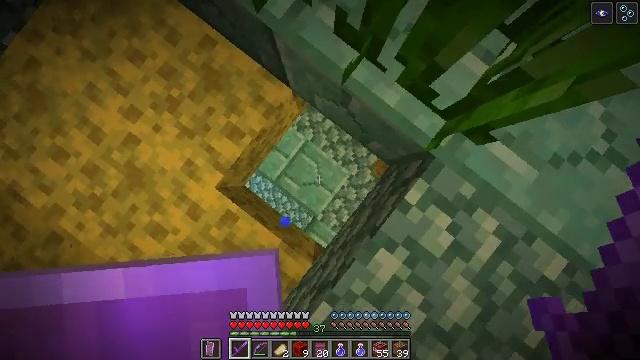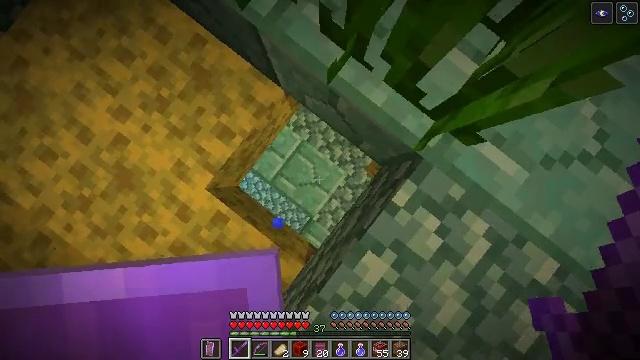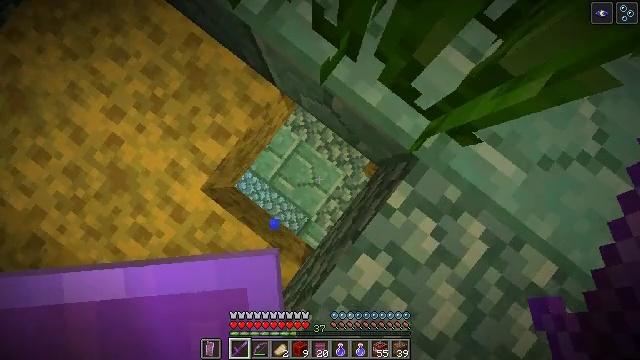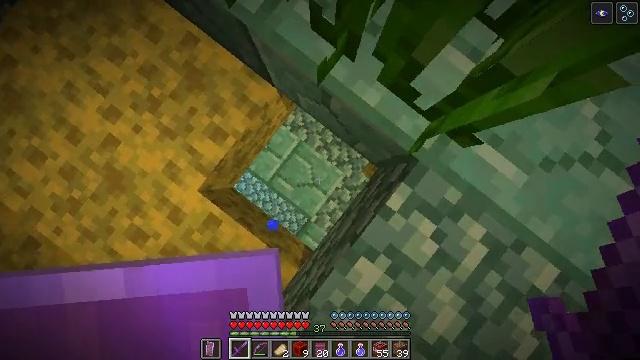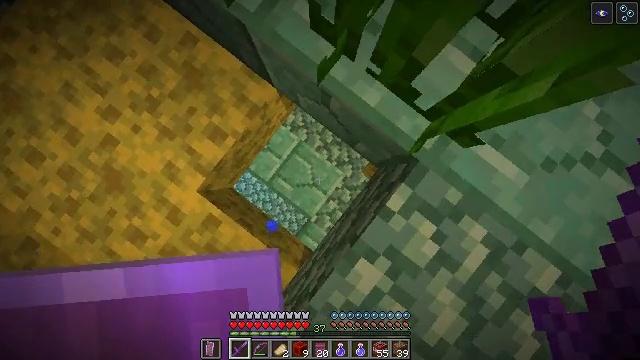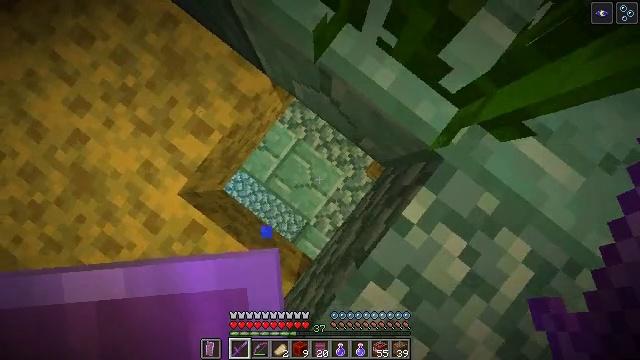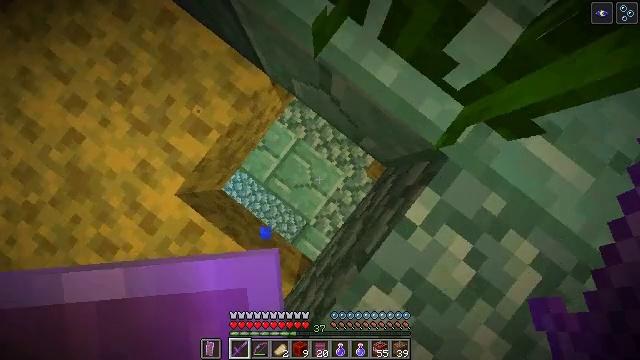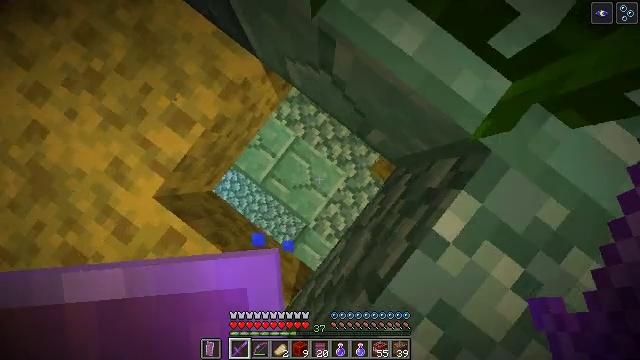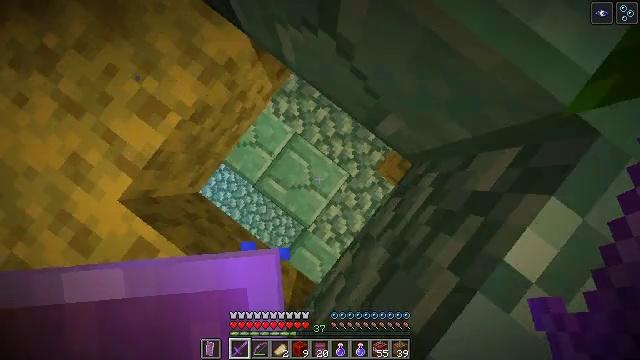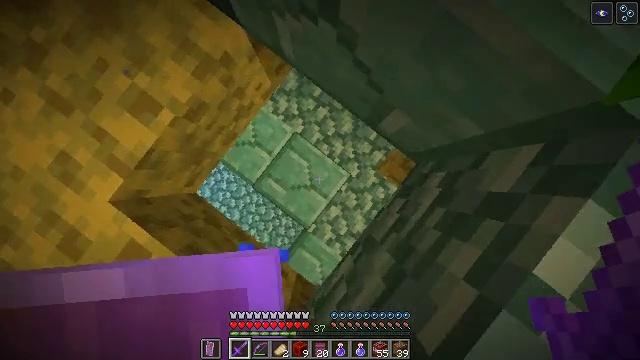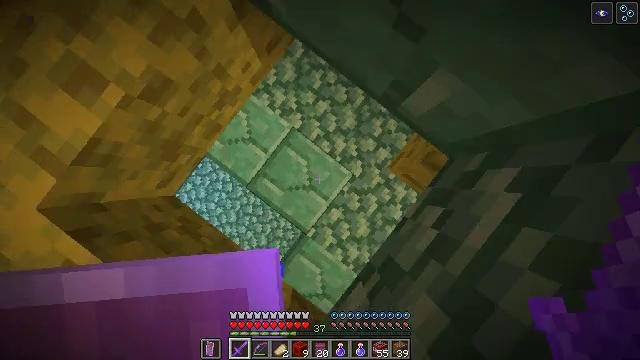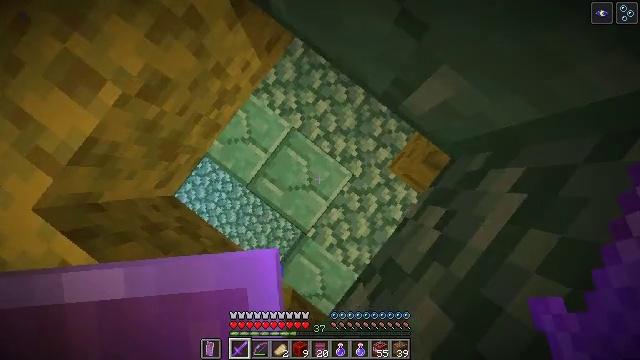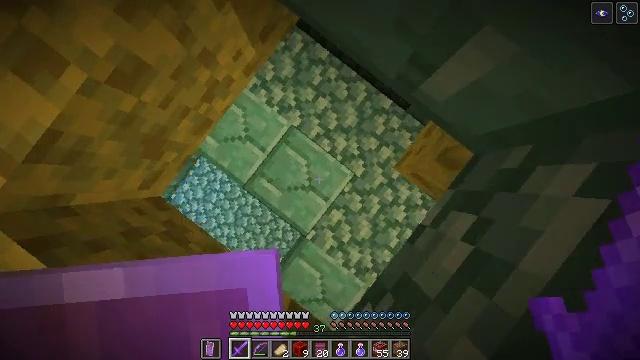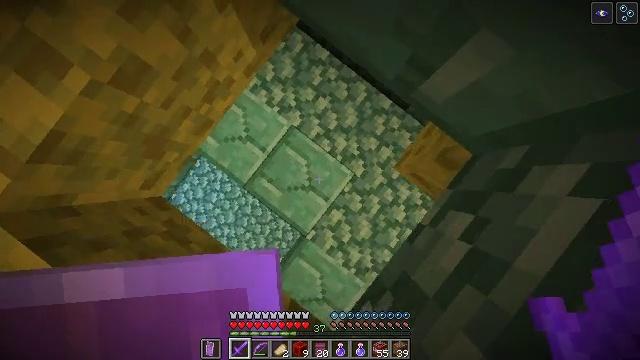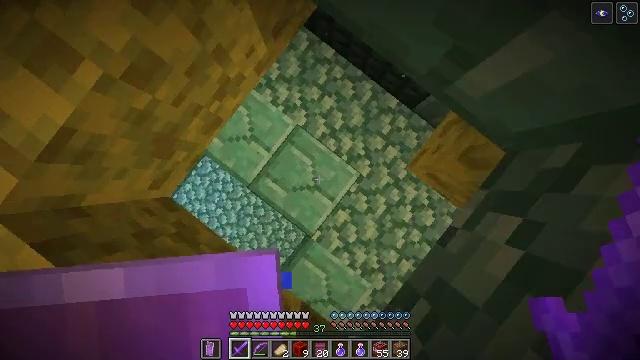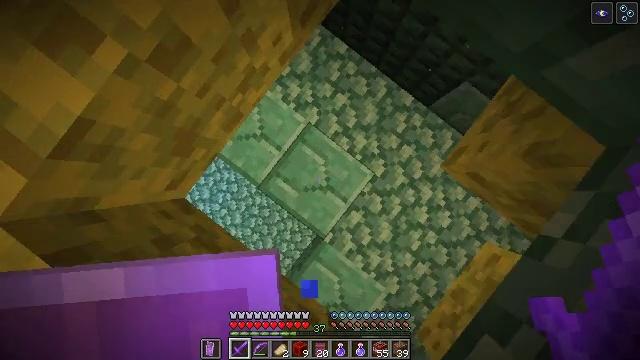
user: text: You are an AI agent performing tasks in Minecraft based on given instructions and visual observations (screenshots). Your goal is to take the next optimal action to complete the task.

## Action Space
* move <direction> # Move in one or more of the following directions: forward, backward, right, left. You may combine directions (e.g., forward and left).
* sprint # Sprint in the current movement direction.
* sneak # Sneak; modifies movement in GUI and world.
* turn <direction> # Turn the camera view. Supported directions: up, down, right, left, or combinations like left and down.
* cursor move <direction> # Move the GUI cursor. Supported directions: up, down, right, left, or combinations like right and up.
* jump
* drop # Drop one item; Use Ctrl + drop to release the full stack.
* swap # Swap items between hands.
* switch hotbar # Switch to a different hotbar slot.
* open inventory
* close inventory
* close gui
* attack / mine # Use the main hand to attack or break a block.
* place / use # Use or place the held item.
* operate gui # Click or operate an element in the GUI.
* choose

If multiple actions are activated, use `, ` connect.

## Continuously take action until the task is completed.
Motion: motion action
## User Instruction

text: Break the wet sponge block.
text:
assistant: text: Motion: no_op
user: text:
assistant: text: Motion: no_op
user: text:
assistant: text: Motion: no_op
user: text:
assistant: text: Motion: sneak
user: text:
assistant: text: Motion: sneak
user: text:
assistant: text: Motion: sneak
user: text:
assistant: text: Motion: sneak
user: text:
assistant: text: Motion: sneak
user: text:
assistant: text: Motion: sneak
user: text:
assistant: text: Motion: sneak
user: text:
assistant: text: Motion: no_op
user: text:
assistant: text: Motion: no_op
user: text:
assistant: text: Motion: move left
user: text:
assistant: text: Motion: move left
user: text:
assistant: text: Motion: no_op
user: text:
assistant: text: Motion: no_op
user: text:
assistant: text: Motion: no_op
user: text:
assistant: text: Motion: no_op
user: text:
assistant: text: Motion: no_op
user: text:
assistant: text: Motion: move forward
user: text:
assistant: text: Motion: move forward
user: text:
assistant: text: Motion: turn right and up
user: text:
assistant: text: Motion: turn up
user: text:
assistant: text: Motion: turn up
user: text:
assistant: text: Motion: no_op
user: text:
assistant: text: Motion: turn up
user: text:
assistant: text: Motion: turn up
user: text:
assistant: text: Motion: no_op
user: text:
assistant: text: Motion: no_op
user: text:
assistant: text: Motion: turn left